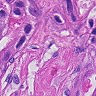
Metastatic tissue present: yes